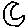
Label: moon